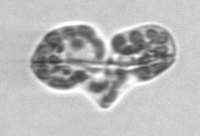
Label: Karenia